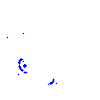
Particle: proton